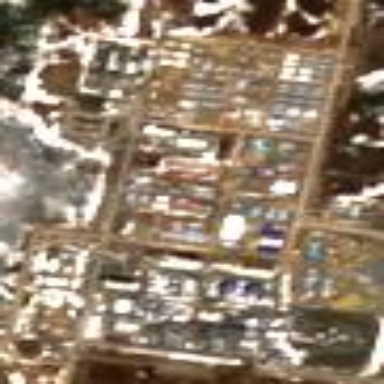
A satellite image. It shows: Industrial area.